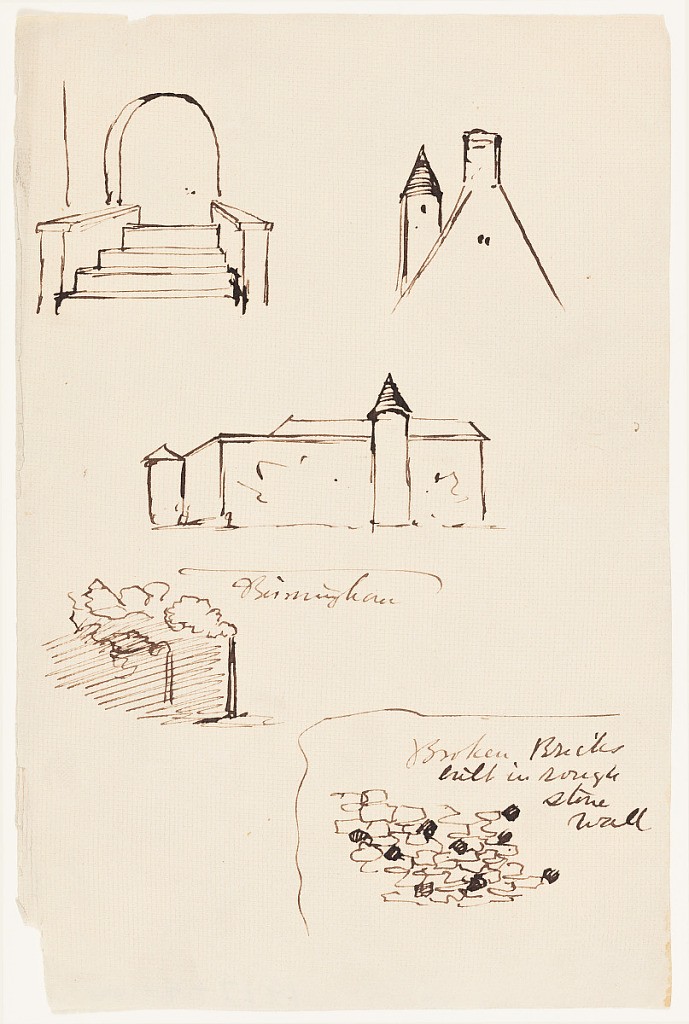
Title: Architectural Sketches, Birmingham, United Kingdom
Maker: Frederic Edwin Church, American, 1826–1900
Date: June 1869
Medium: Pen and ink on tan gridded laid paper
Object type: Drawing
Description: Mixed sketches showing five separate views of buildings and architectural details around Birmingham, United Kingdom. In the upper portion, an exterior stairway and a roof with a chimney and conical turret are shown. At center, the side of a rectangular building is shown with a conical turret. At lower left, two tall, distant smokestacks are shown spewing smoke into the sky. At lower right, a detail of broken bricks in a rough stone wall is included.